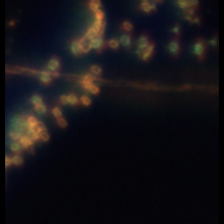
Taxon: Diatom_aggregate
Group: Diatoms